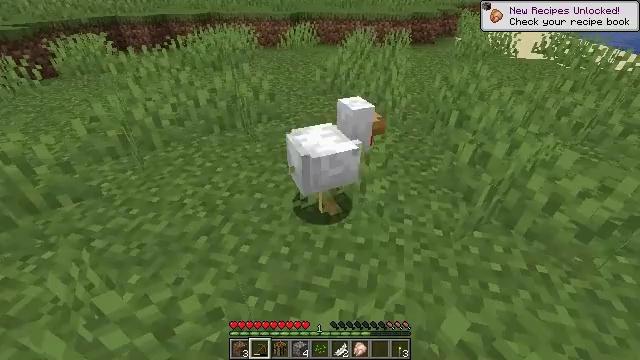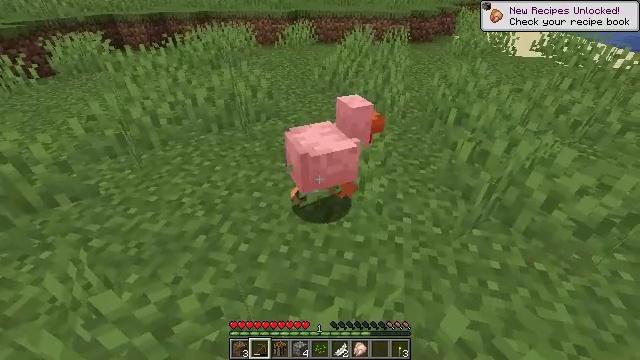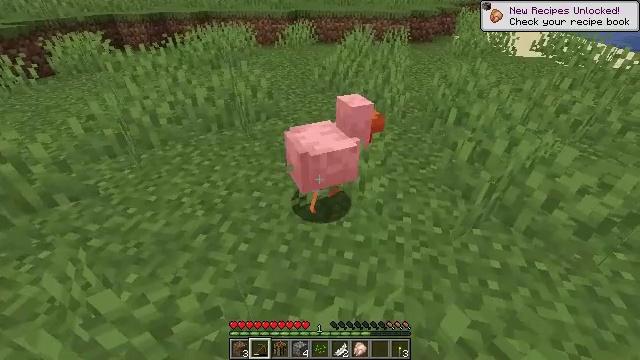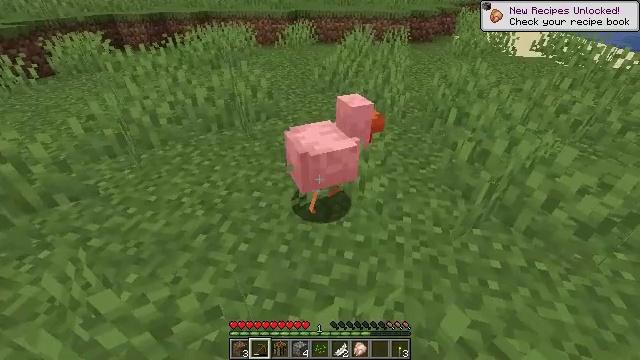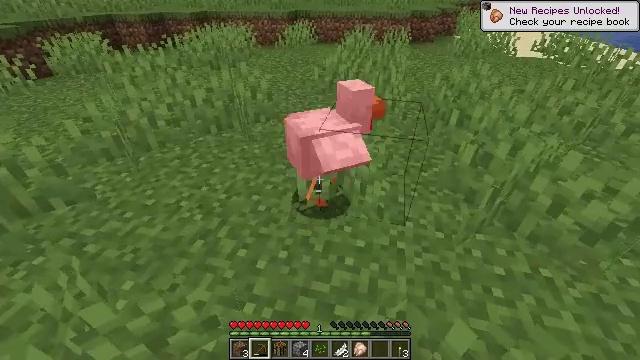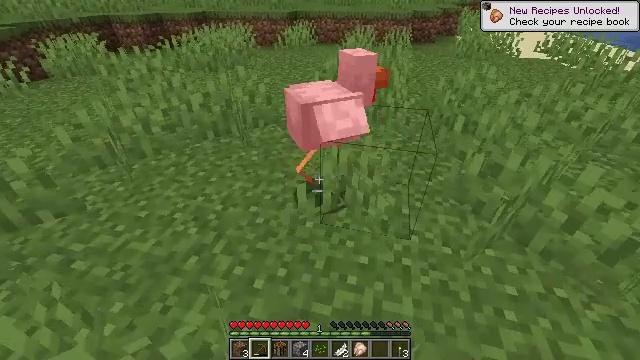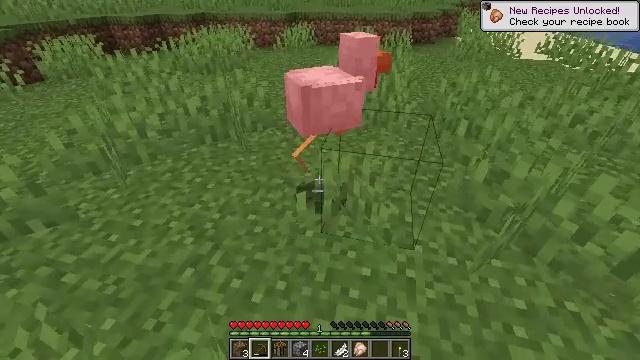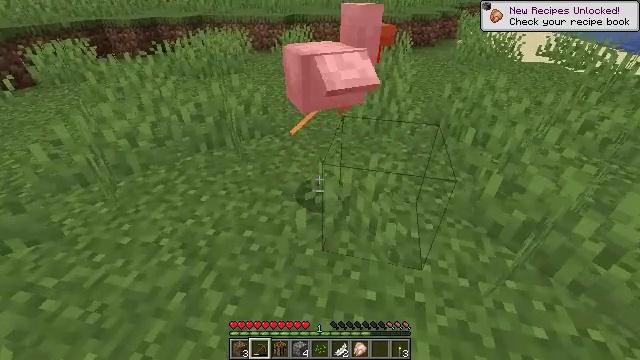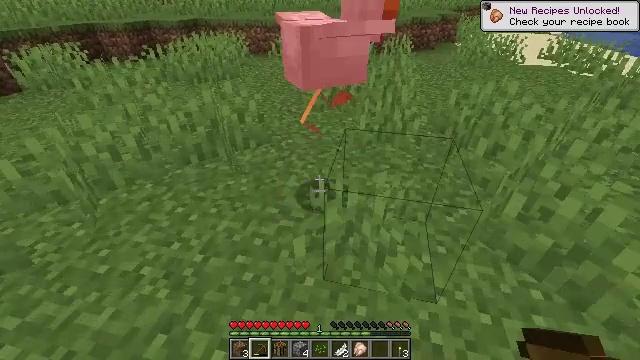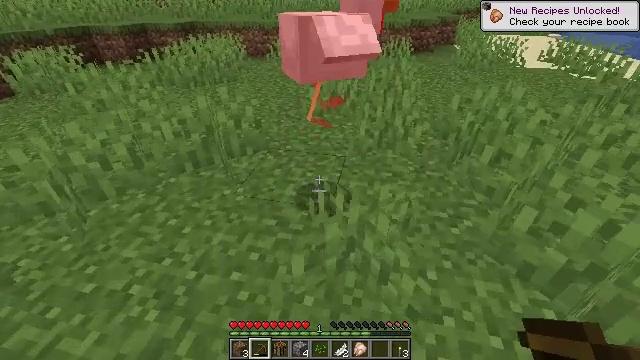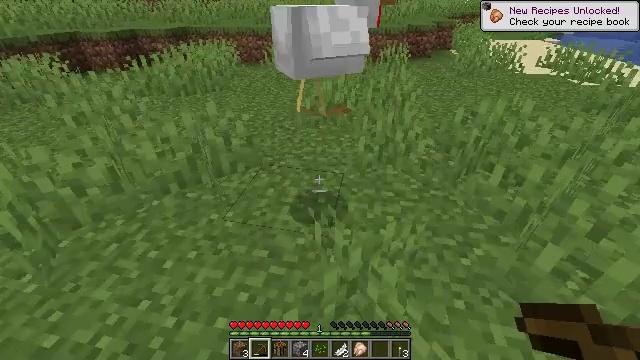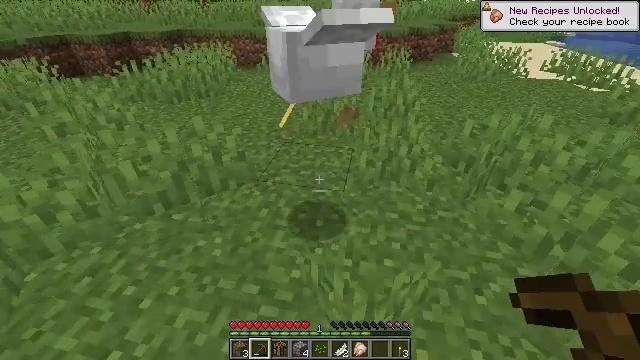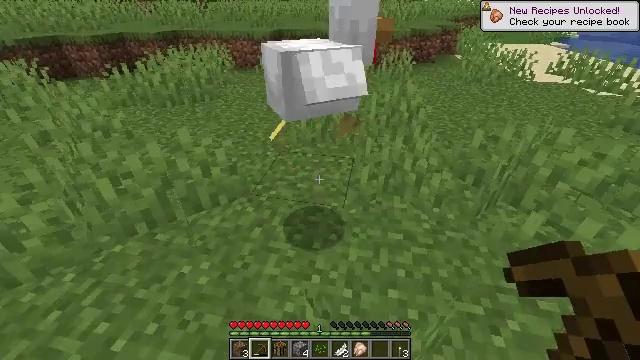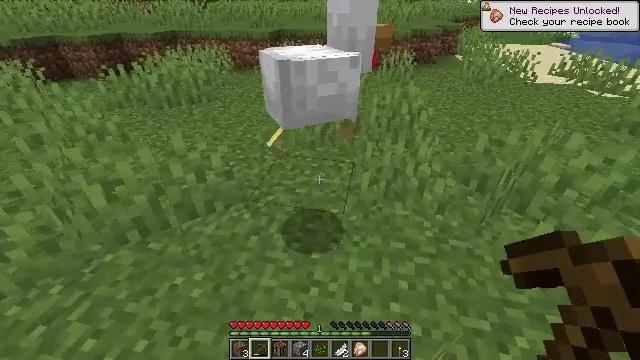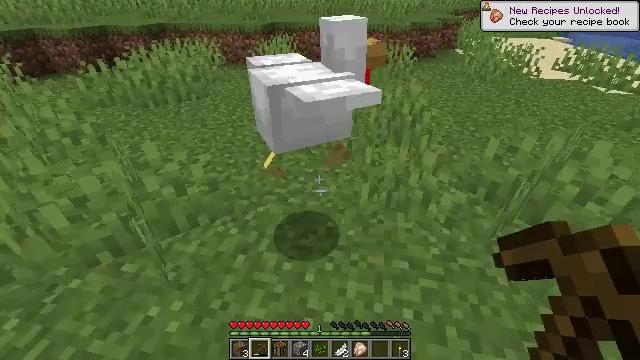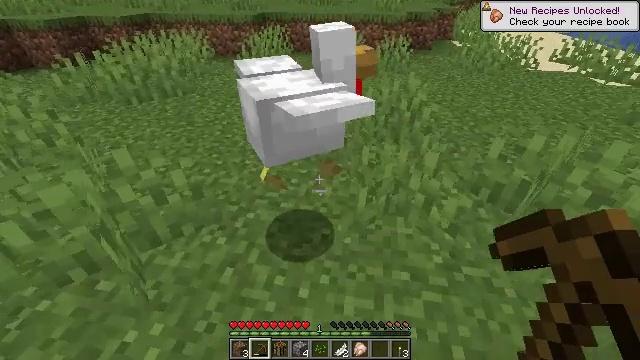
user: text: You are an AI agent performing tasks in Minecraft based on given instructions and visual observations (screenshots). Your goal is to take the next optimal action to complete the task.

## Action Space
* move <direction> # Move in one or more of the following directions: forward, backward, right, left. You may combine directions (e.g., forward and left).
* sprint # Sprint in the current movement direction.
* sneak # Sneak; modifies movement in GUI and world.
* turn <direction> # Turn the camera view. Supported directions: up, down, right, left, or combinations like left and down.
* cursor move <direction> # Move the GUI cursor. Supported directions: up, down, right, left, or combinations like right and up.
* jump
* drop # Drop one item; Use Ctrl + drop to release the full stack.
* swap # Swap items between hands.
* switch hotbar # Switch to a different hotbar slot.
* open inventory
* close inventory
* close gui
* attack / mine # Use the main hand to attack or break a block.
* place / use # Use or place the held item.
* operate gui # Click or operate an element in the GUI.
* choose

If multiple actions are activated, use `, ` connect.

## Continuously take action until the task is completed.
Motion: motion action
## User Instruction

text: Hunt animals.
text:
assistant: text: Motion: no_op
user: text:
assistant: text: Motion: no_op
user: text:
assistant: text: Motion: no_op
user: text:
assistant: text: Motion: move forward
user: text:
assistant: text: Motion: move forward
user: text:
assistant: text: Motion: move forward
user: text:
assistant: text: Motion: move forward
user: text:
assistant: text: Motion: move forward
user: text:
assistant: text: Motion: move forward
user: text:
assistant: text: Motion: move forward
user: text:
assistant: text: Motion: move forward
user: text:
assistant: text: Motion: move forward
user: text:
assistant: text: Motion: move forward
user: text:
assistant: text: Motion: move forward, turn down
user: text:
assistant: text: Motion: move forward, turn right and down
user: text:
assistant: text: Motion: move forward
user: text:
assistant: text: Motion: turn left and down, attack / mine
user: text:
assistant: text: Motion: attack / mine
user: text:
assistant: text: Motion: no_op
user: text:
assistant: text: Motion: no_op
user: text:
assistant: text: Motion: no_op
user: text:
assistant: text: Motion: no_op